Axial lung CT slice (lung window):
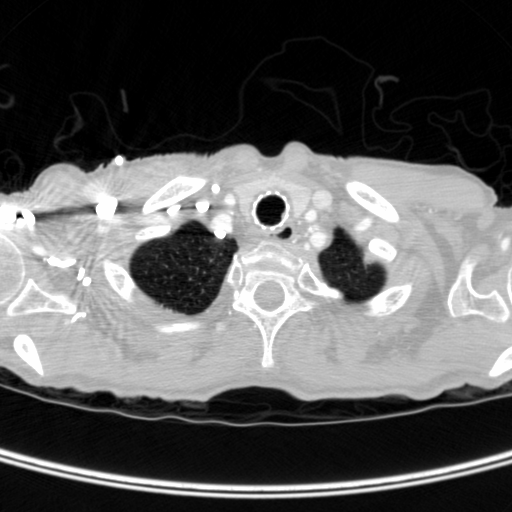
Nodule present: no